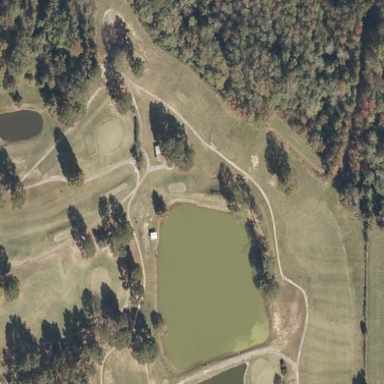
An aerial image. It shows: Scenic view of water hazard on golf course. The natural water feature adds beauty to the landscape.